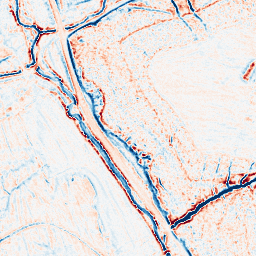
Category: edge_preserving
Decomposition family: bilateral
Decomposition parameters: d: 9
sigma_color: 50
sigma_space: 150
Upsampling method: cubic_catmull_rom
Upsampling parameters: scale: 2
Upsampling scale: 2